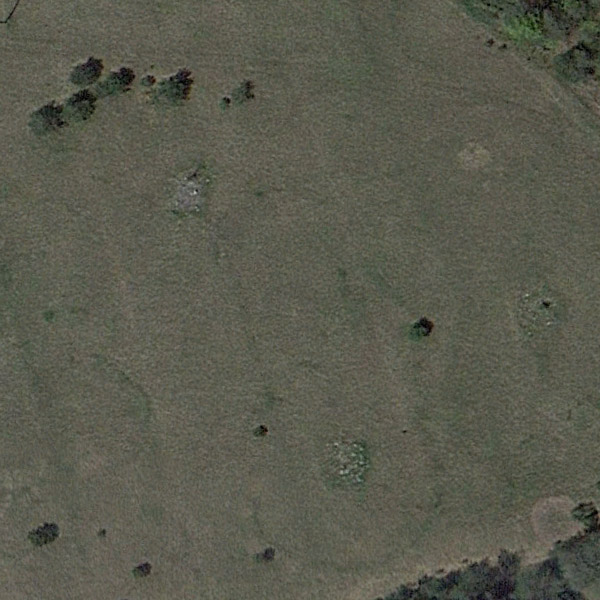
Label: Meadow